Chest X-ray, AP view. Patient: 66 years old, sex M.
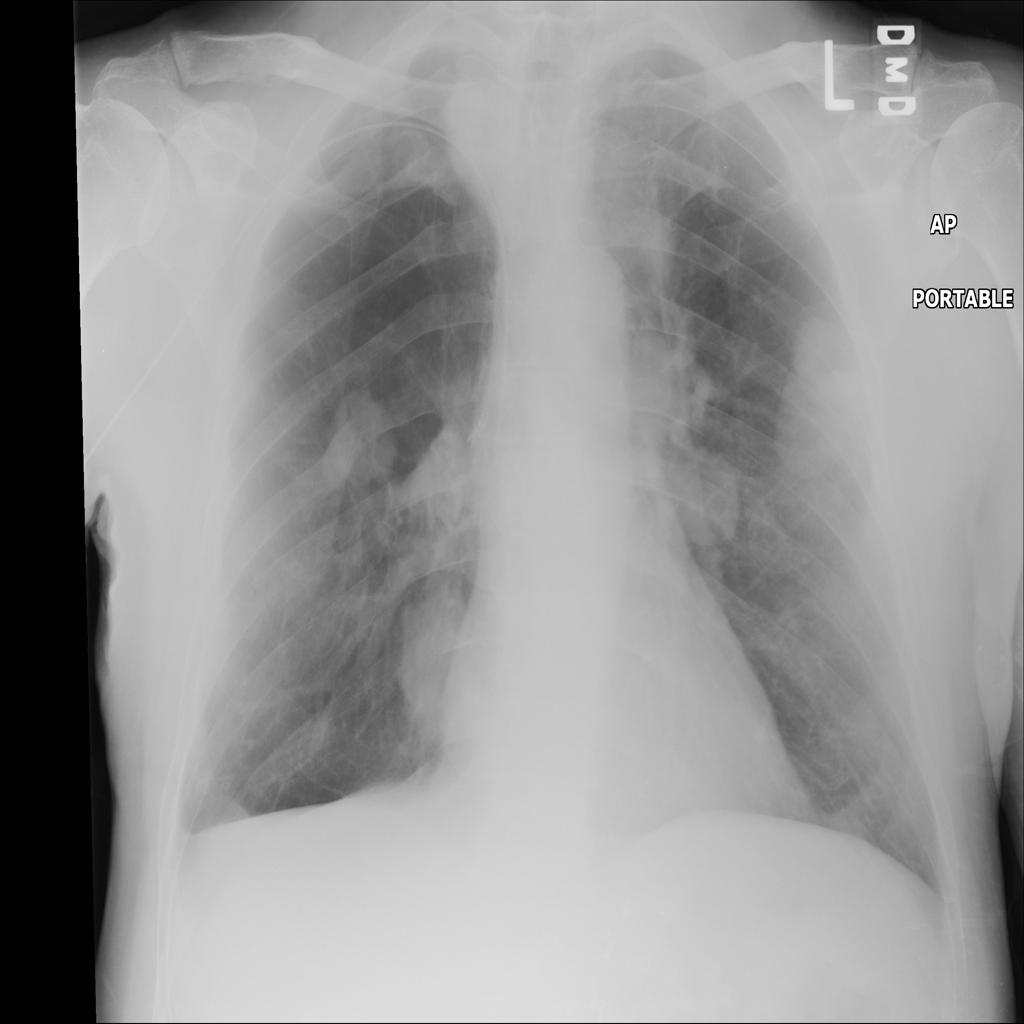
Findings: Effusion, Mass